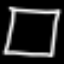
Label: square